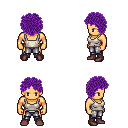
a pixel art fantasy rpg character, male body template, human, tanned skin, white pirate shirt, metal pants, purple curly afro hairstyle, maroon shoes, four views (front, back, left, right), 2x2 character sprite sheet, small pixel art, hard edges, no anti-aliasing